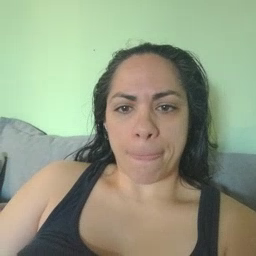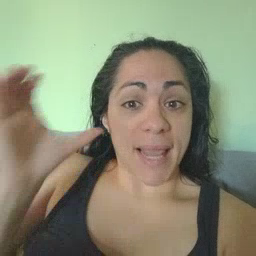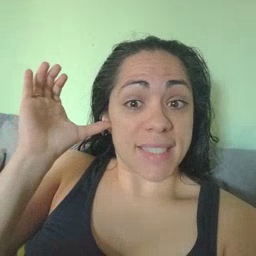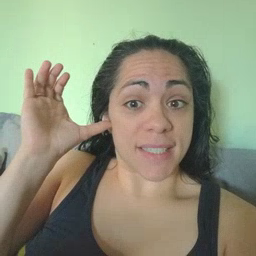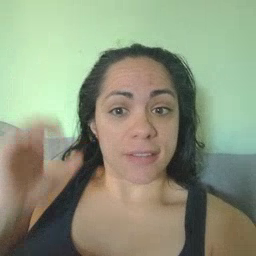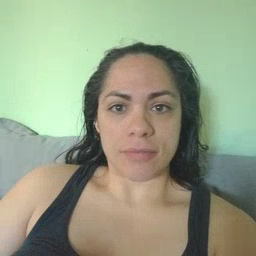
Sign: listen